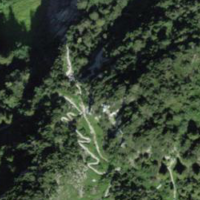
EUNIS habitat code: 32
Species observed at this site:
Gentiana clusii